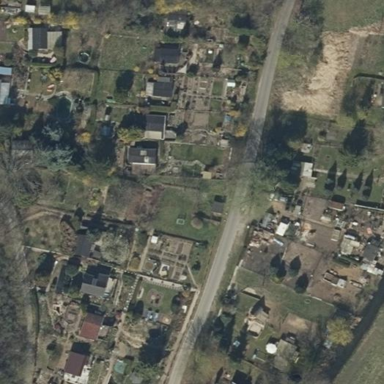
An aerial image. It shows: Allotments area.